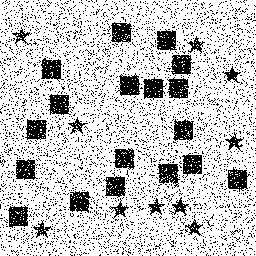
Squares: 18
Triangles: 0
Stars: 10
Total shapes: 28